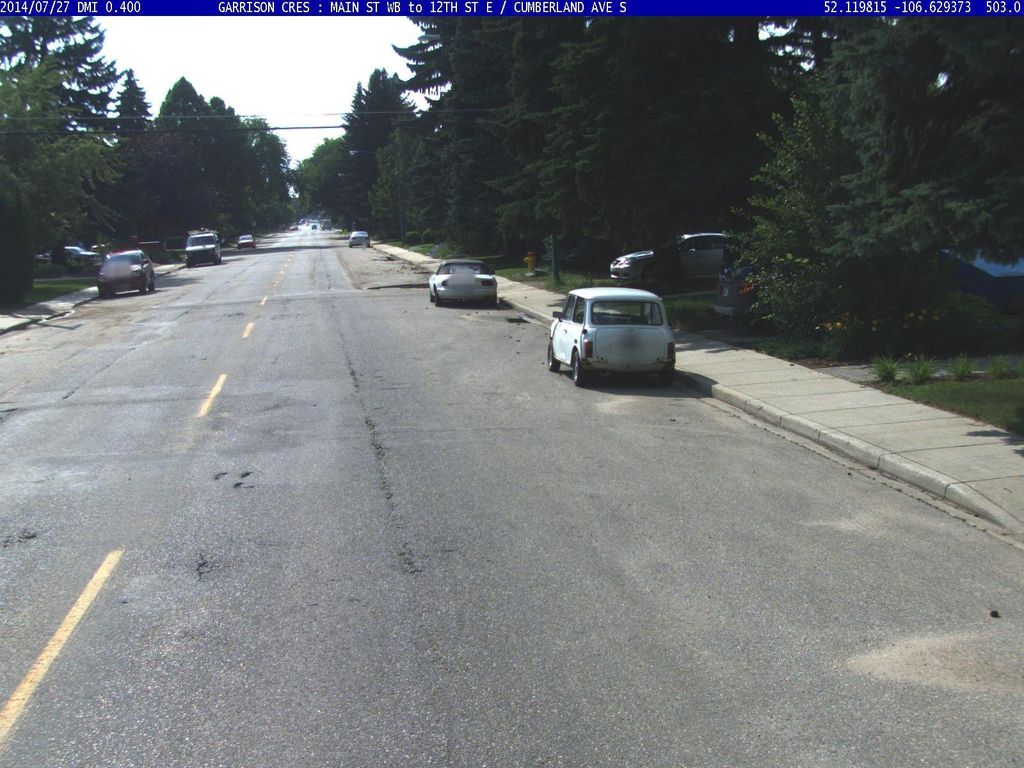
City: saskatoon